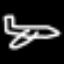
Label: airplane